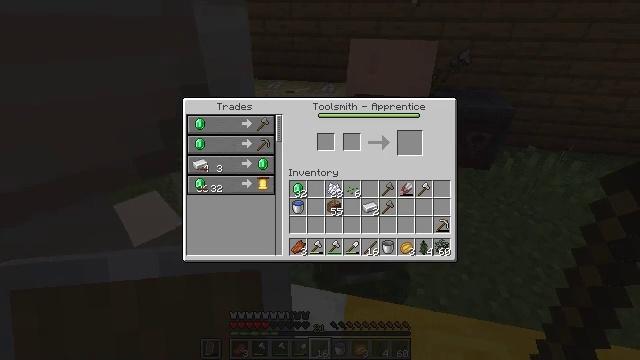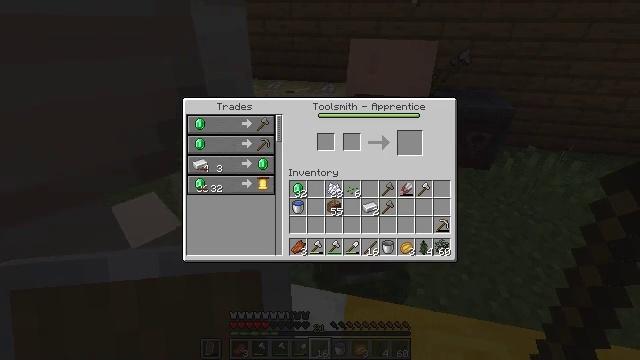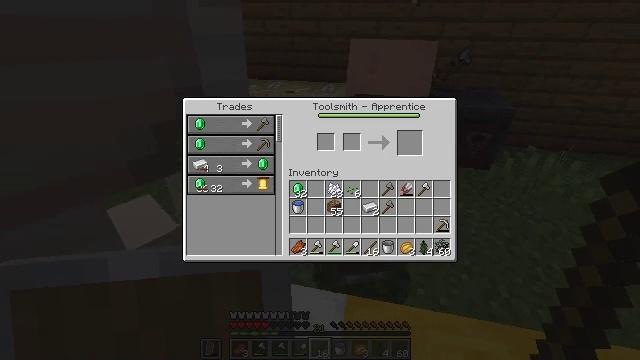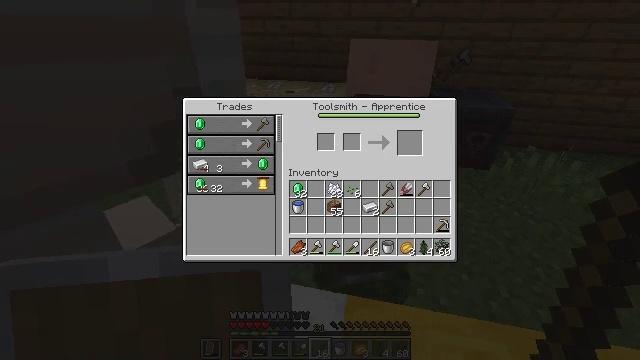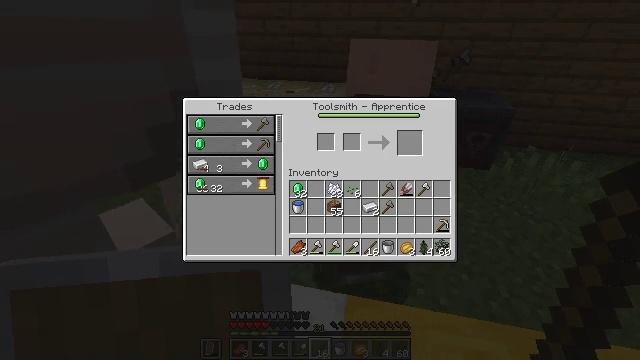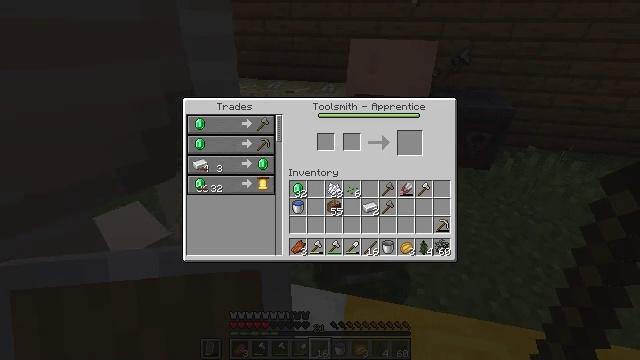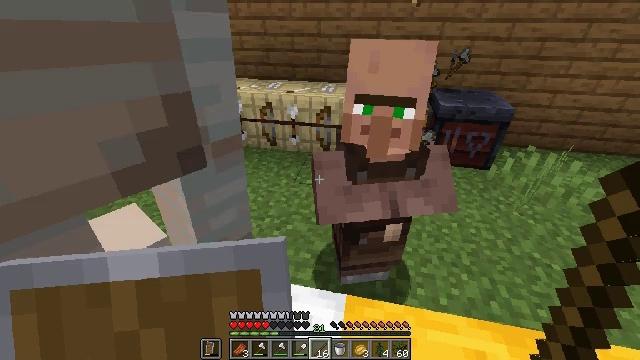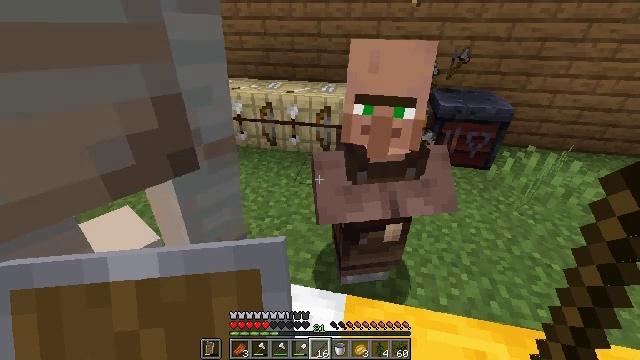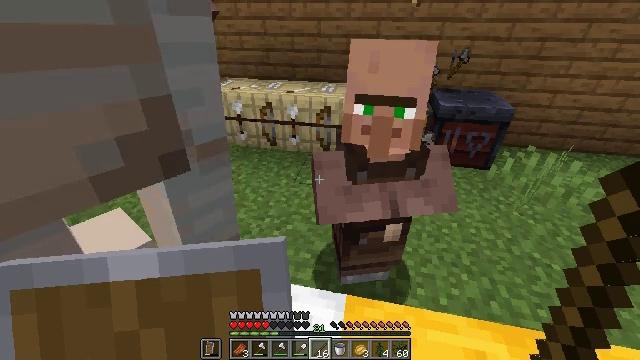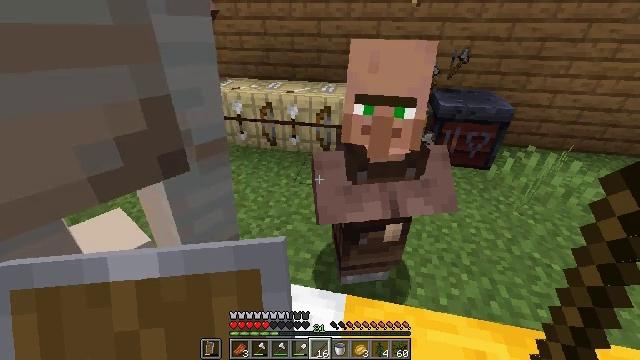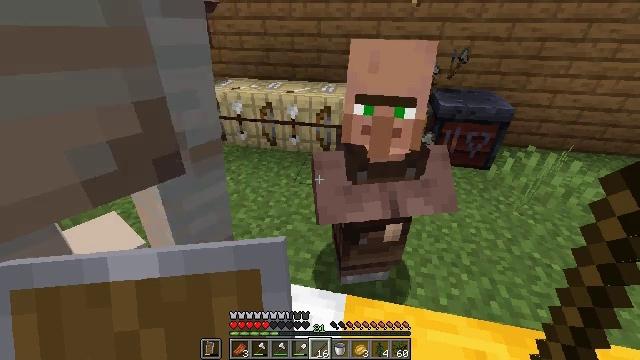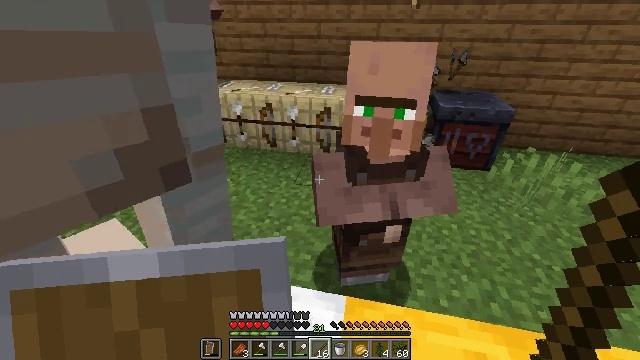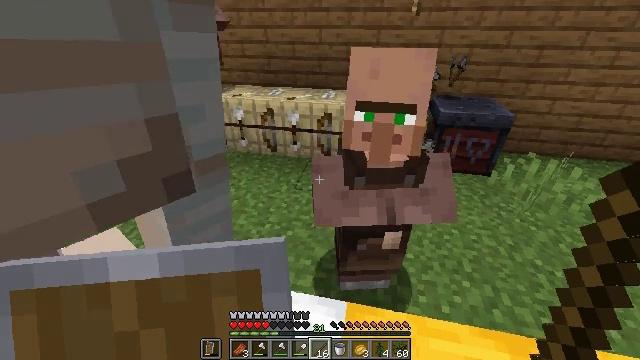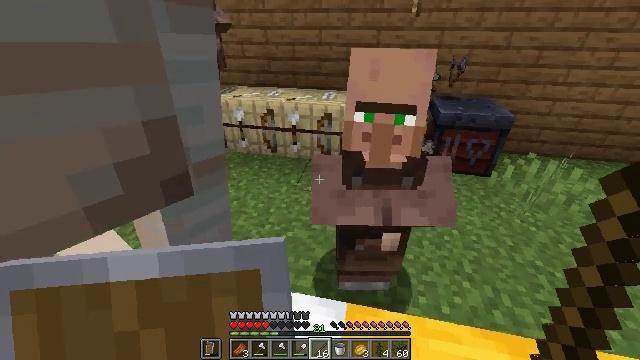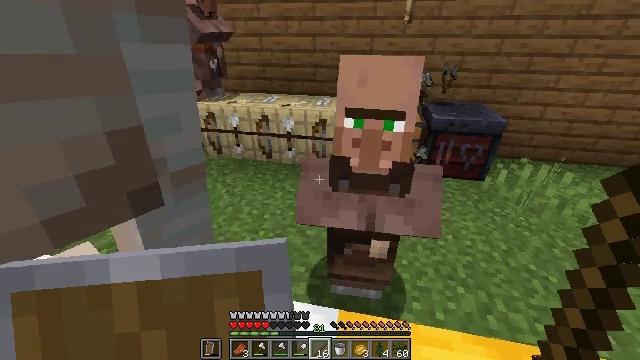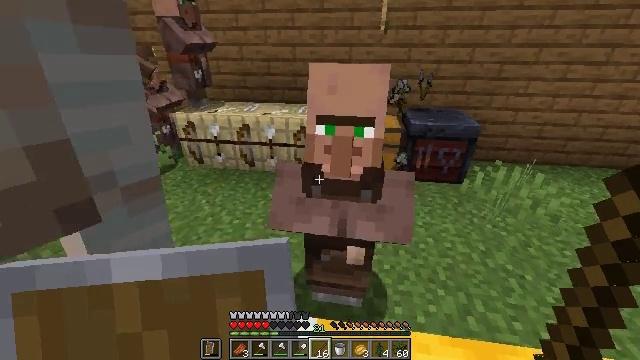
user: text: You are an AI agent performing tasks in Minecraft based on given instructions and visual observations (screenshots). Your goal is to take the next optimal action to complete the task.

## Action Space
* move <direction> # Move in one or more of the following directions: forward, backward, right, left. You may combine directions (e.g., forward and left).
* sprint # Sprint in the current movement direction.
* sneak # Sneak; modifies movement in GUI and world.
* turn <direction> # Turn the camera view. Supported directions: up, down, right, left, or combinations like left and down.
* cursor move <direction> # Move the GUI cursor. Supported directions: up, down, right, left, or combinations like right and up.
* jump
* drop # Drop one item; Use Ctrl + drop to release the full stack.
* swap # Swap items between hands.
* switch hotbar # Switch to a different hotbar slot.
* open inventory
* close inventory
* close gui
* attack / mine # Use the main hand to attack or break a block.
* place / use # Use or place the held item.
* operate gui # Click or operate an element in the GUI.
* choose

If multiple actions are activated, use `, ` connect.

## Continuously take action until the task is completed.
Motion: motion action
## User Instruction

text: Prepare an iron axe on the crafting table.
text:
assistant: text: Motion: cursor move left
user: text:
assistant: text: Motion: cursor move left
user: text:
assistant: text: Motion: no_op
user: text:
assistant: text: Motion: cursor move left and down
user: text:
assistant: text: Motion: no_op
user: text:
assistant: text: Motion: no_op
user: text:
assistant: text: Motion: close gui
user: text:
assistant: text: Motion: open inventory
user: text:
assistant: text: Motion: no_op
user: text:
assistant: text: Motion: no_op
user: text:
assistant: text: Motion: no_op
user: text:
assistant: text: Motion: turn up
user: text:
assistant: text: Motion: no_op
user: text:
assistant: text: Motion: move right, turn up
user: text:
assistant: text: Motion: move right, turn right and up
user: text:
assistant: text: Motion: no_op
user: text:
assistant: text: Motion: no_op
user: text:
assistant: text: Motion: no_op
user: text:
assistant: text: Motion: turn left
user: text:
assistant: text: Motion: turn left and up
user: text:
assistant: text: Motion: turn left
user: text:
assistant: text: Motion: no_op
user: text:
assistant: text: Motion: turn left
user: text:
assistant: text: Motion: no_op
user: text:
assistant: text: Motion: turn up
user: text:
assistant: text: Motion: turn up
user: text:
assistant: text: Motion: move back, turn up
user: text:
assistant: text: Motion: move back
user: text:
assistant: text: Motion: move back
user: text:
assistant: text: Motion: move back